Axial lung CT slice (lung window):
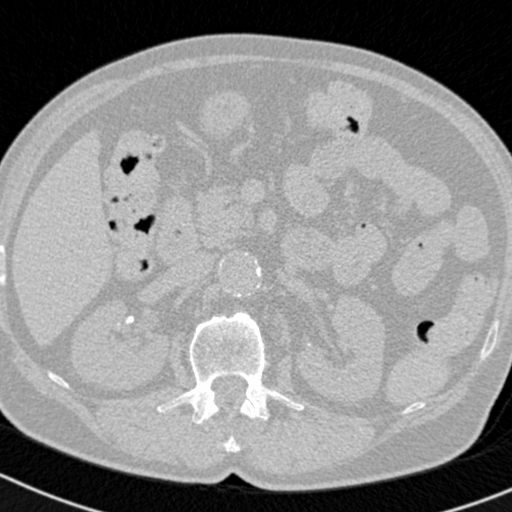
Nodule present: no